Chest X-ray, PA view. Patient: 53 years old, sex F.
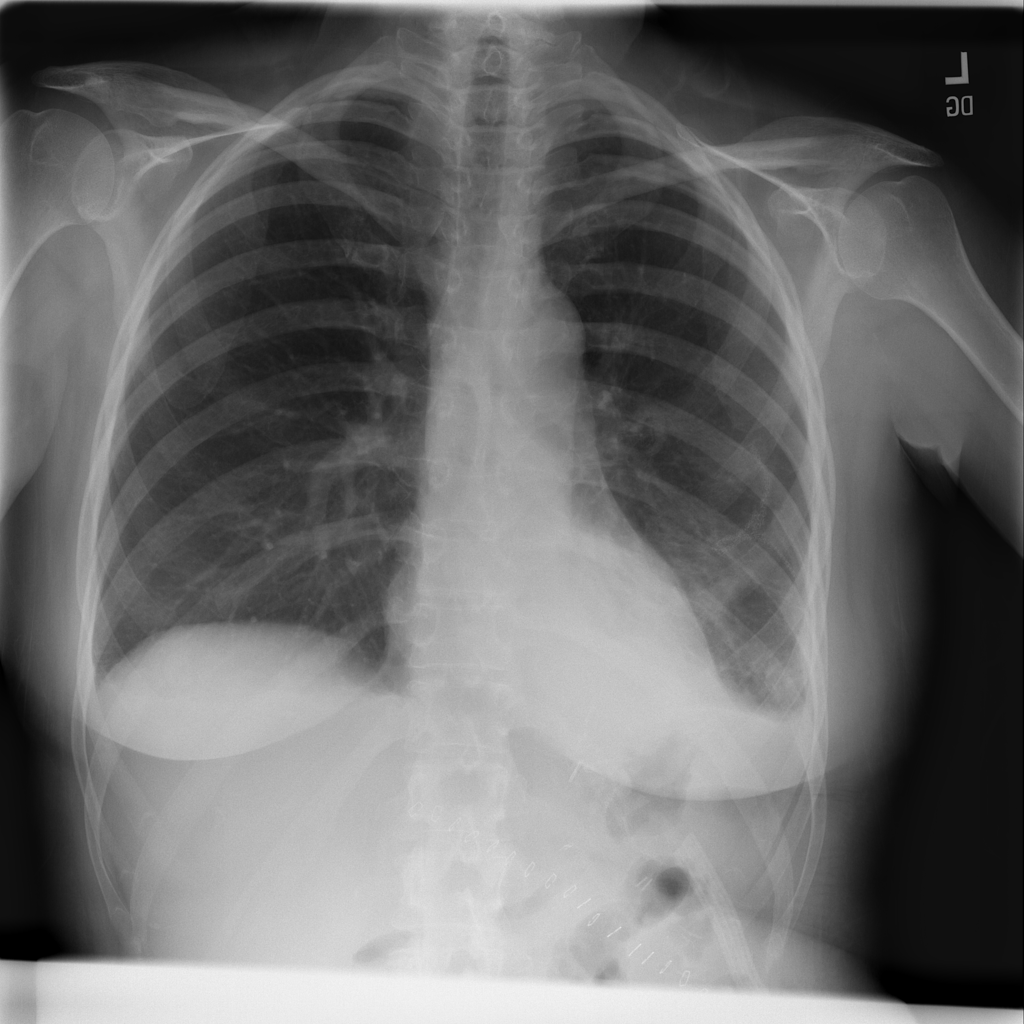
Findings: Atelectasis